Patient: sex M, age 58
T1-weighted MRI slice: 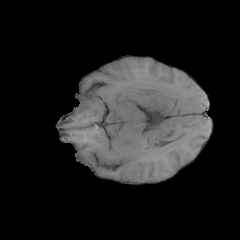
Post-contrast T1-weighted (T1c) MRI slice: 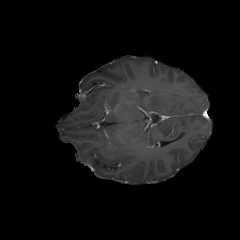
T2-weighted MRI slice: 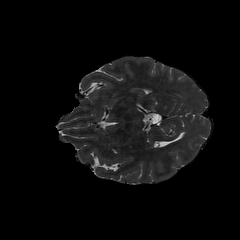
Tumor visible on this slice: no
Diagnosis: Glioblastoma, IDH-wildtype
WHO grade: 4